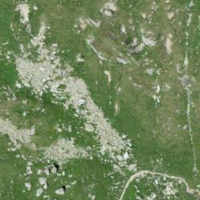
EUNIS habitat code: 26
Species observed at this site:
Pilosella officinarum